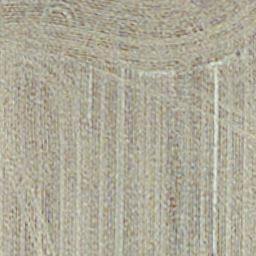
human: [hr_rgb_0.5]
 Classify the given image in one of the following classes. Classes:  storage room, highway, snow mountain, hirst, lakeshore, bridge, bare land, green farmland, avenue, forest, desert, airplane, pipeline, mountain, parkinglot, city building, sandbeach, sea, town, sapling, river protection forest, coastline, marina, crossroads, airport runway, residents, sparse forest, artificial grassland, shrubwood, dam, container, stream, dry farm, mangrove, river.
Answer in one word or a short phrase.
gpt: dry farm